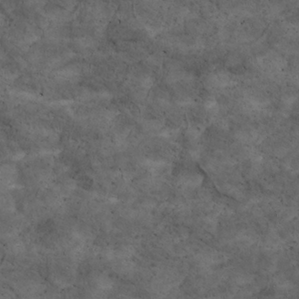
Label: non_frost